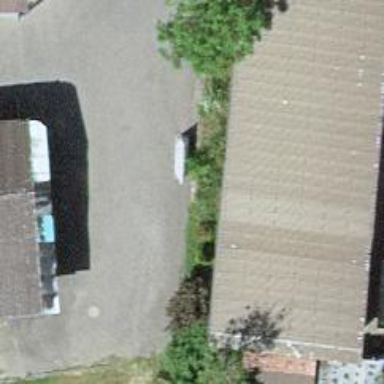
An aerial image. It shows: Barn.